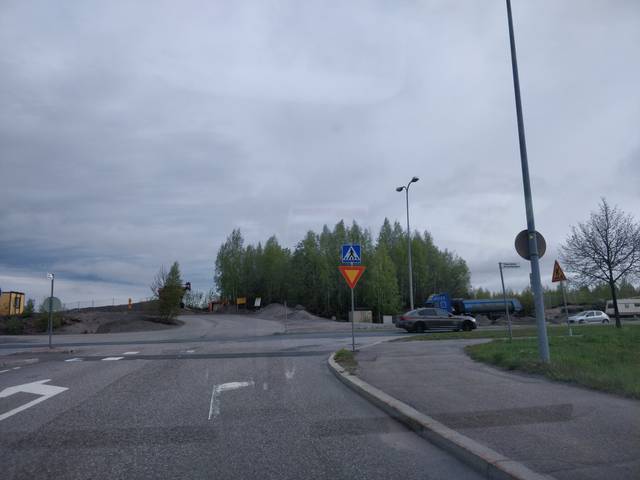
Region: Finland
Coordinates: 60.303, 24.912